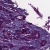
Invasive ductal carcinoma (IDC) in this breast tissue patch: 0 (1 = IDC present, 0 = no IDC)